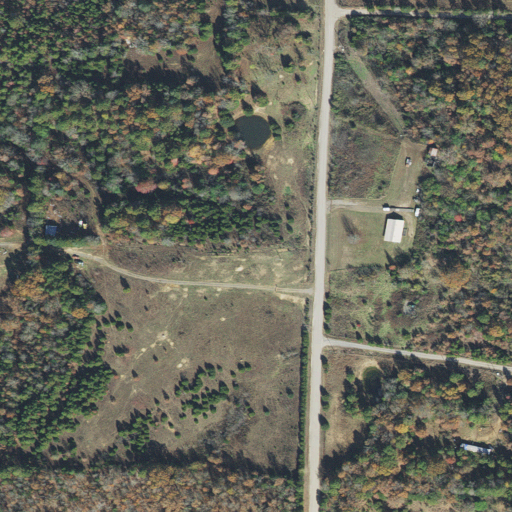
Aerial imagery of mountain in Arkansas named Cole Mountain containing pasture, deciduous forest, evergreen forest, open development, mixed forest, low intensity development, shrub, and medium intensity development